Question: im a bit noob in html web layout (im disclaiming this cause i have the feeling im probably making some rookie mistake) but this is driving me crazy and i have not been able to find a solution that works in my specific case
Im trying to make this layout for a future desktop app

This is my code
'''
<script src="https://code.jquery.com/jquery-3.4.1.slim.min.js" integrity="sha384-J6qa4849blE2+poT4WnyKhv5vZF5SrPo0iEjwBvKU7imGFAV0wwj1yYfoRSJoZ+n" crossorigin="anonymous"></script>
<script src="https://cdn.jsdelivr.net/npm/popper.js@1.16.0/dist/umd/popper.min.js" integrity="sha384-Q6E9RHvbIyZFJoft+2mJbHaEWldlvI9IOYy5n3zV9zzTtmI3UksdQRVvoxMfooAo" crossorigin="anonymous"></script>
<script src="https://stackpath.bootstrapcdn.com/bootstrap/4.4.1/js/bootstrap.min.js" integrity="sha384-wfSDF2E50Y2D1uUdj0O3uMBJnjuUD4Ih7YwaYd1iqfktj0Uod8GCExl3Og8ifwB6" crossorigin="anonymous"></script>
<style>
html, body { height: 100%; }
.vh-100 {
min-height: 100vh;
}
.height-100 {
height: 100%;
}
</style>
<link rel="stylesheet" href="https://cdnjs.cloudflare.com/ajax/libs/font-awesome/4.7.0/css/font-awesome.min.css">
<link rel="stylesheet" href="https://cdnjs.cloudflare.com/ajax/libs/font-awesome/4.7.0/css/font-awesome.min.css">
<div class="d-flex flex-column h-100">
<div class="content">
first menu
</div>
<div class="content">
second menu
</div>
<div class="content bg-danger flex-grow-1">
<div class="d-flex flex-row w-100 h-100">
<div class="d-flex flex-column h-100 w-25">
<div class="content bg-success">
first submenu
</div>
<div class="content overflow-auto">
Lorem ipsum dolor sit amet, consectetur adipiscing elit. Curabitur sapien leo, ornare ac dictum vel, feugiat in felis. Proin et nibh us orci luctus et ultrices posuere cubilia Curae; Integer dolor tellus, sagittis sed felis sed, blandit pharetra nisi. Suspendisse suscipit consectetur nisi, vel interdum enim lacinia vel. Nulla placerat malesuada libero, vitae egestas metus interdum eu. Interdum et malesuada fames ac ante ipsum primis in faucibus. Integer consectetur porta augue ac suscipit.
</div>
</div>
<div class="content bg-light w-75">
more content
</div>
</div>
</div>
<div class="content bg-secondary">
Footer
</div>
</div>
'''
Why the code is ignoring the overflow-auto in the content? How i can fix it? Many thanks
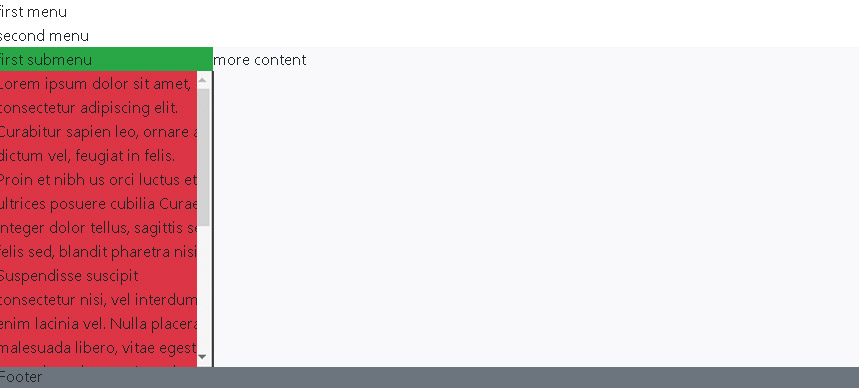
Answer: You need to set max-height and overflow:hidden on the body:
'''
body {
height: 100vh;
max-height: 100vh;
overflow: hidden;
}
'''
Then 'overflow:auto' on the content to let it scroll as needed...
'''
<div class="d-flex flex-column h-100">
<div class="content"> first menu </div>
<div class="content"> second menu </div>
<div class="content bg-danger flex-grow-1 overflow-auto">
<div class="d-flex flex-row w-100 h-100">
<div class="d-flex flex-column h-100 w-25">
<div class="content bg-success"> first submenu </div>
<div class="content overflow-auto"> Lorem ipsum dolor sit amet, consectetur adipiscing elit. Curabitur sapien leo, ornare ac dictum vel, feugiat in felis. Proin et nibh us orci luctus et ultrices posuere cubilia Curae; Integer dolor tellus, sagittis sed felis sed, blandit pharetra nisi. Suspendisse suscipit consectetur nisi, vel interdum enim lacinia vel. Nulla placerat malesuada libero, vitae egestas metus interdum eu. Interdum et malesuada fames ac ante ipsum primis in faucibus. Integer consectetur porta augue ac suscipit. </div>
</div>
<div class="content bg-light w-75"> more content </div>
</div>
</div>
<div class="content bg-secondary"> Footer </div>
</div>
'''
<URL>